Question: What is the best way to go about building a one-row horizontal scrolling collection? I have seen this used in various apps, such as IMDB.

I have seen some implementations using table views with nested collection views, but is this possible to do using only a custom collection view?
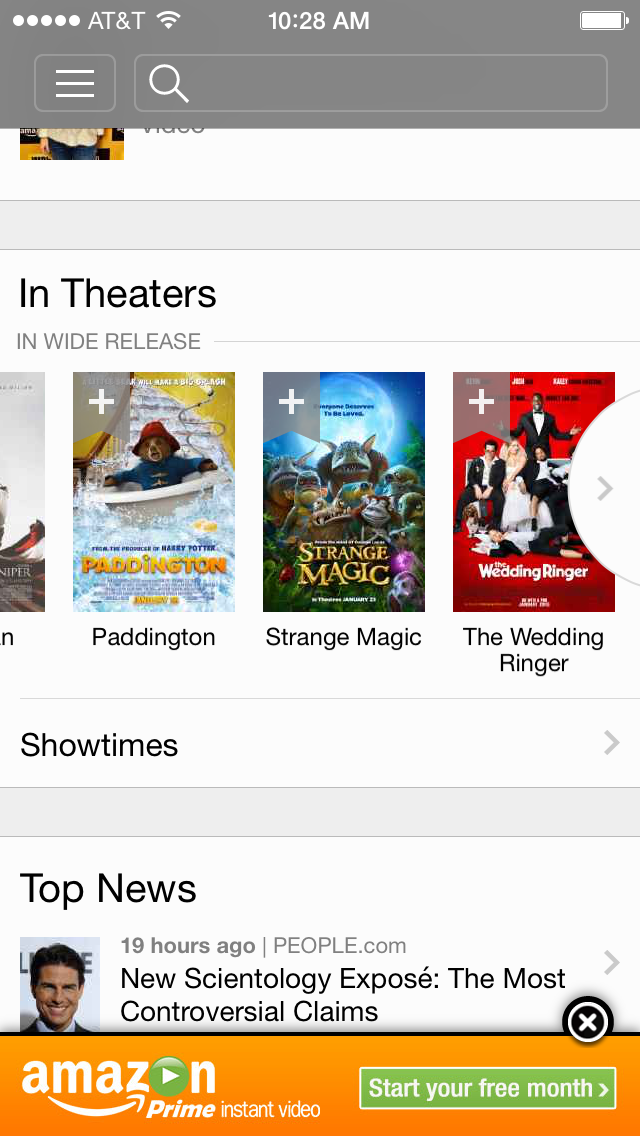
Answer: The easiest way would be to go with a Collection View with horizontal flow for this specific row.
You can design the whole thing in your storyboard too.